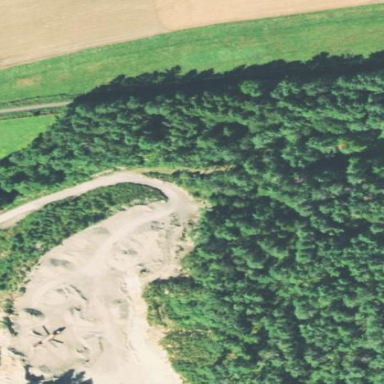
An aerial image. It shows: Quarry area.